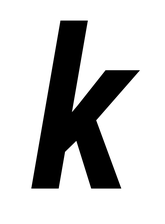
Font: Roboto-Italic_Condensed_SemiBold_Italic